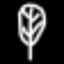
Label: leaf